Question: I've got problem with hanoi tower. I know how to build normal hanoi tower, it's simple:
'''
void solveTowers(char src, char dst, char mid, int n)
{
if (n == 0)
{
return;
}
solveTowers(src, mid, dst, n - 1);
cout << "Move " << ++counter << ": disk " << n << " from " << src << " to " << dst << endl;
solveTowers(mid, dst, src, n - 1);
}
'''
But now I want to build 2 towers:

In the first picture we've got normal hanoi tower, in the second picture is something I want to made. And now I want to have one stick(?) with only even circle and at another only odd cirle.
Could you help me?
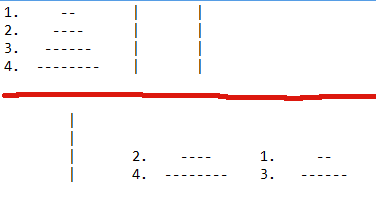
Answer: As I already proposed in comments you can call solveTowers() multiple times from an external function. The following code worked fine for me:
'''
void solveTowers(int src, int dst, int mid, int n, vector<vector<int>>& pegs) {
if (n == 0) {
return;
}
solveTowers(src, mid, dst, n - 1, pegs);
cout << "Moving disk " << n << " from " << src << " to " << dst << endl;
int t = pegs[src].back();
pegs[src].pop_back();
pegs[dst].push_back(t);
cout<<"pegs:
";for(int r=0;r<pegs.size();++r){for(int c=0;c<pegs[r].size();++c)cout<<pegs[r][c]<<" ";cout<<"
";}cout<<endl;
solveTowers(mid, dst, src, n - 1, pegs);
}
void solve_odd_even(int n) {
vector<vector<int>> pegs(3);
for (int i = 0; i < n; ++i) {
pegs[0].push_back(n - i);
}
int dst = 1;
int mid = 2;
if (n % 2)
swap(dst, mid);
solveTowers(0, dst, mid, n, pegs);
for (int h = n - 1; h > 0; --h) {
int src = 1;
int dst = 2;
if (h % 2 == 0)
swap(src, dst);
solveTowers(src, dst, 0, h, pegs);
}
}
int main(int argc, char* argv[]) {
solve_odd_even(atoi(argv[1]));
return 0;
}
'''